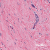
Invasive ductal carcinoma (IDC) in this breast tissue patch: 0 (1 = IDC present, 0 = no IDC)